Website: lowes
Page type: billing-address
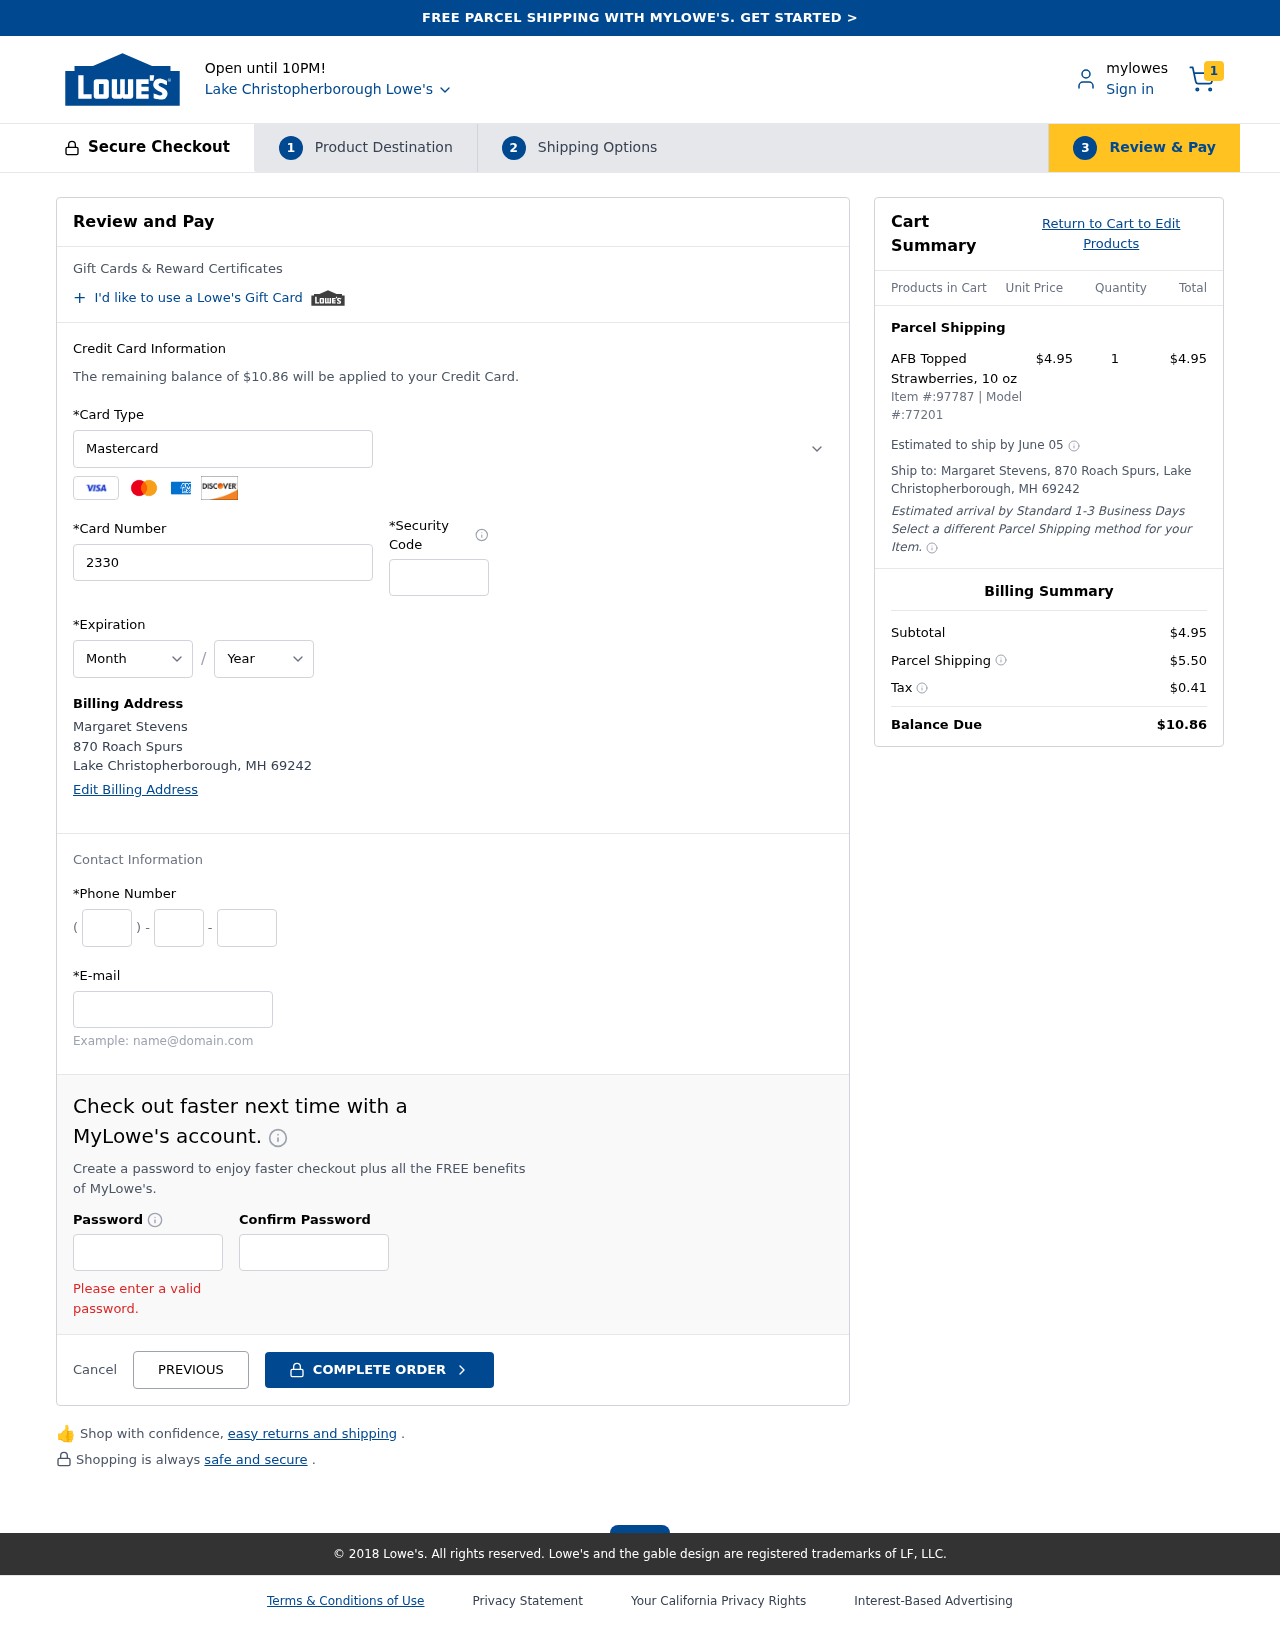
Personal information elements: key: PII_CARD_CVV
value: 011
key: PII_CARD_EXPIRY_MONTH
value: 10
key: PII_CARD_EXPIRY_YEAR
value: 28
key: PII_CARD_NUMBER
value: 2330 3143 4486 0368
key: PII_CARD_TYPE
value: Mastercard
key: PII_CITY
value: Lake Christopherborough
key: PII_CITY_STATE_ZIP
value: Lake Christopherborough, MH 69242
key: PII_EMAIL
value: margaret_stevens@yahoo.com
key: PII_FULLNAME
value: Margaret Stevens
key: PII_PHONE_AREA
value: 935
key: PII_PHONE_PREFIX
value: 810
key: PII_PHONE_SUFFIX
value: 8511
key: PII_STREET
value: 870 Roach Spurs
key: PII_FULLNAME2
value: Margaret Stevens
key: PII_STREET2
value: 870 Roach Spurs
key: PII_CITY_STATE_ZIP2
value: Lake Christopherborough, MH 69242
Product elements: key: PRODUCT1_NAME
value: AFB Topped Strawberries, 10 oz
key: PRODUCT1_PRICE
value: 4.95
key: PRODUCT1_QUANTITY
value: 1
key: PRODUCT_ITEM_NUMBER
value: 97787
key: PRODUCT_MODEL_NUMBER
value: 77201
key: PRODUCT1_LINE_TOTAL
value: $4.95
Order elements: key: ORDER_NUM_ITEMS
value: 1
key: ORDER_TOTAL
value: $10.86
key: ORDER_SHIPPING_DATE
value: June 05
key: ORDER_SUBTOTAL
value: $4.95
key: ORDER_SHIPPING_COST
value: $5.50
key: ORDER_TAX
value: $0.41